Interaction volume radius: 5 \u00c5
Interaction volume height: 25 \u00c5
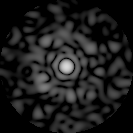
Disorder parameter: 0.7815